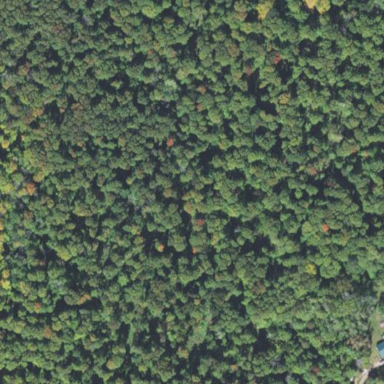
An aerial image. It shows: Commercial forest land used for commercial purposes.